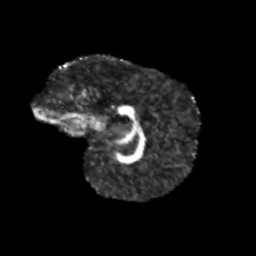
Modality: FA
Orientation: sagittal
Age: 11
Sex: male
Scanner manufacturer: siemens
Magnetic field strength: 3 T
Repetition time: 3.8 s
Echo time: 0.07 s